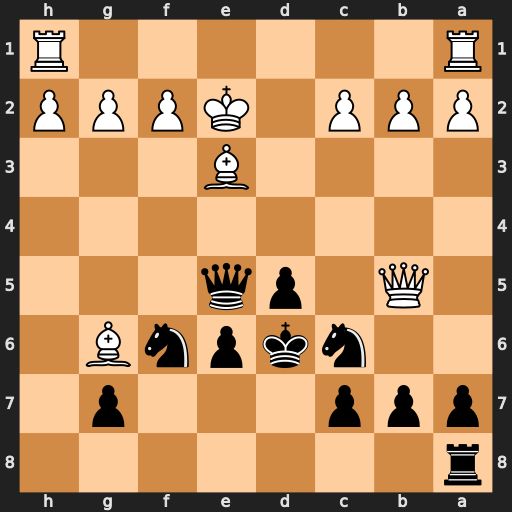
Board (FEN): r7/ppp3p1/2nkpnB1/1Q1pq3/8/4B3/PPP1KPPP/R6R
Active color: b
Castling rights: -
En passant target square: -
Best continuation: Nd4+ Kf1 Nxb5